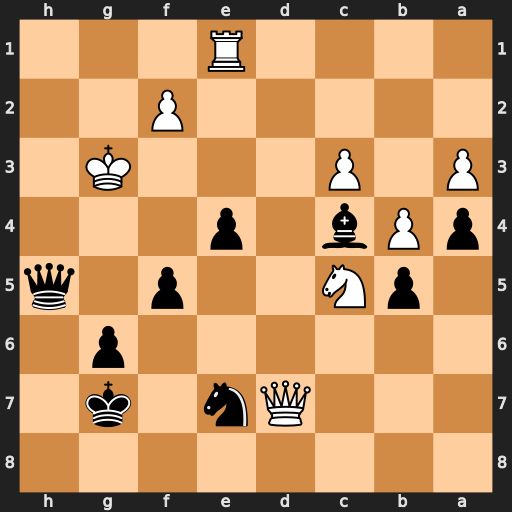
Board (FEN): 8/3Qn1k1/6p1/1pN2p1q/pPb1p3/P1P3K1/5P2/4R3
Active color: b
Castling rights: -
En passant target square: -
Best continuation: Qf3+ Kh2 Qxf2+